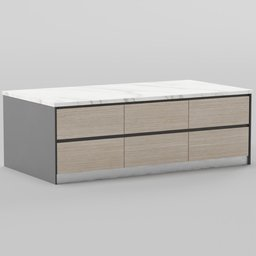
Label: furniture